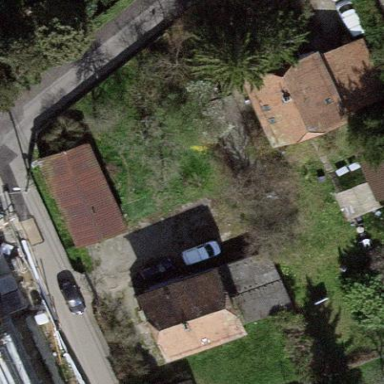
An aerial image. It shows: Garden enclosed by fence.